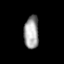
Tissue: lung
Cell type: Epithelial cells
Senescence score: 0.2046
Nuclear area (px): 472
Mean DAPI intensity: 160.117